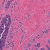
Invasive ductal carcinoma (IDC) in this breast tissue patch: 0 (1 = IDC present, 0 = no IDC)